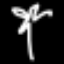
Label: palm tree